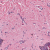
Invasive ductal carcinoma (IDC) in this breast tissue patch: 0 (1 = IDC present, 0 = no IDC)